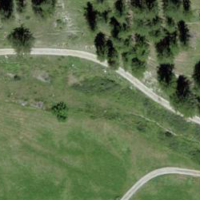
EUNIS habitat code: 26
Species observed at this site:
Prunus spinosa